Question: How can I make the size of the font in a label larger?
I used this function to display the text :
'''
function OnGUI()
{
GUI.color = Color.green;
GUI.Label(Rect(500,350,200,50),"Lose");
}
'''
And that results in:
>
How can I make this text bigger?
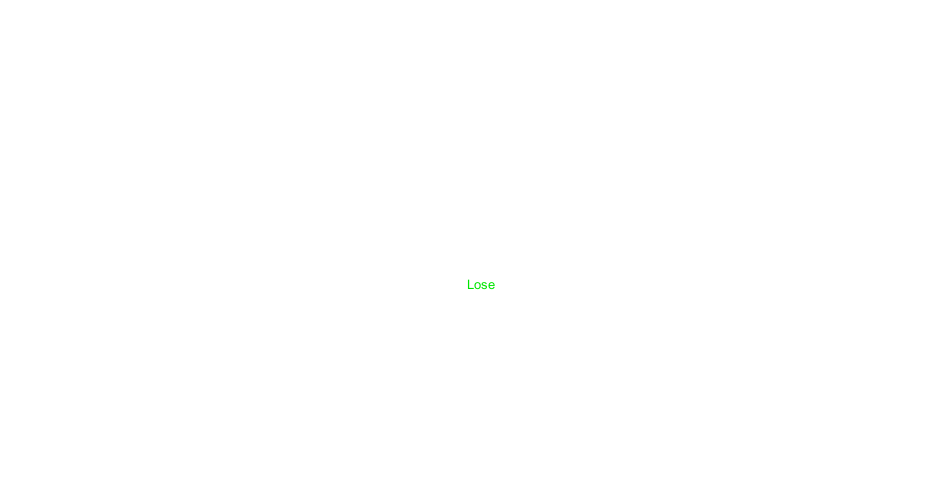
Answer: Unity's GUI supports "rich text" tags now.
<URL>
So this would work:
'''
GUI.Label(Rect(500,350,200,50),"<color=green><size=40>Lose</size></color>");
'''